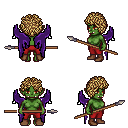
a pixel art fantasy rpg character, female body template, orc, green skin, purple wings, red pants, blonde curly afro hairstyle, brown shoes, spear, four views (front, back, left, right), 2x2 character sprite sheet, small pixel art, hard edges, no anti-aliasing